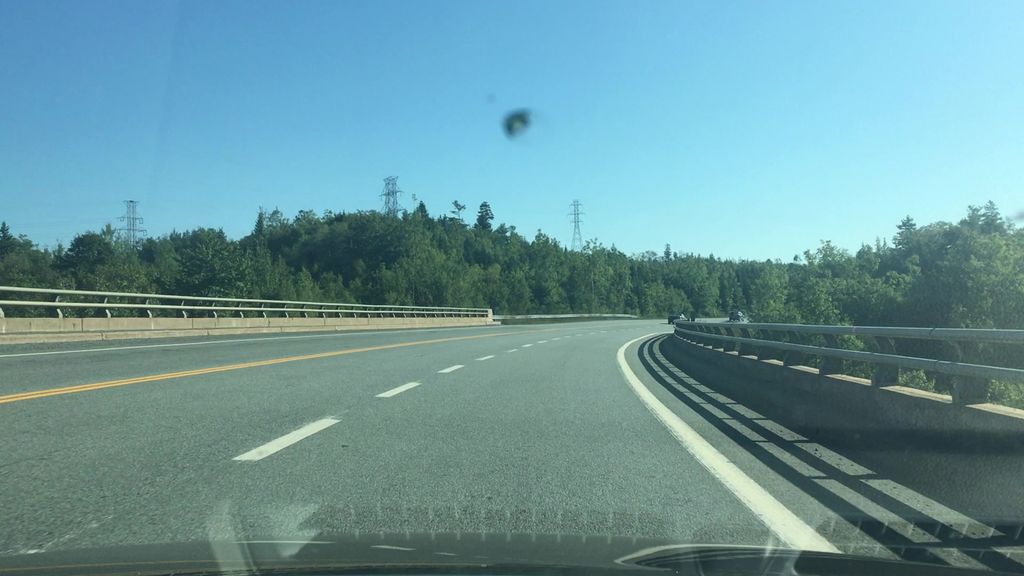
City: halifax